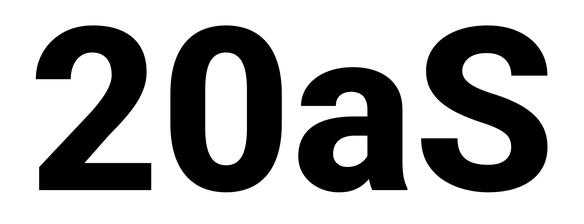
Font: Roboto_ExtraBold